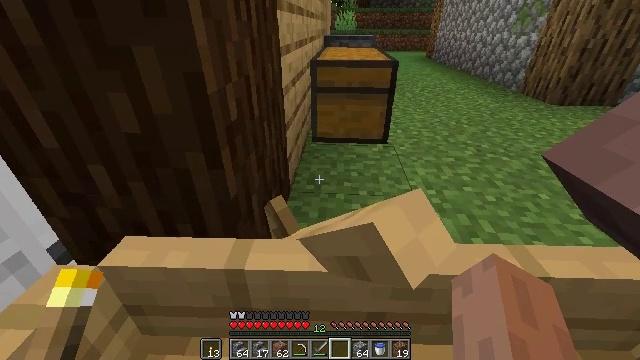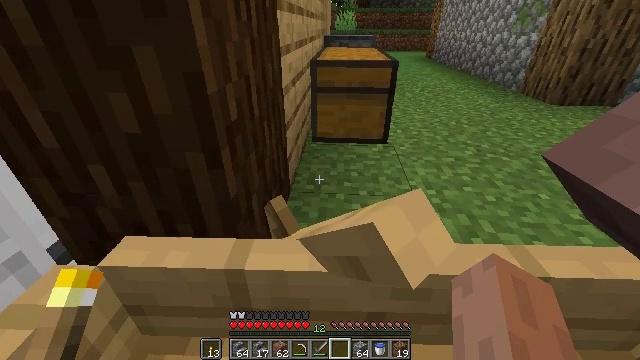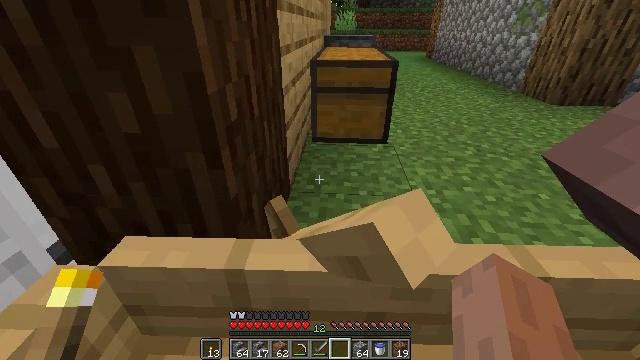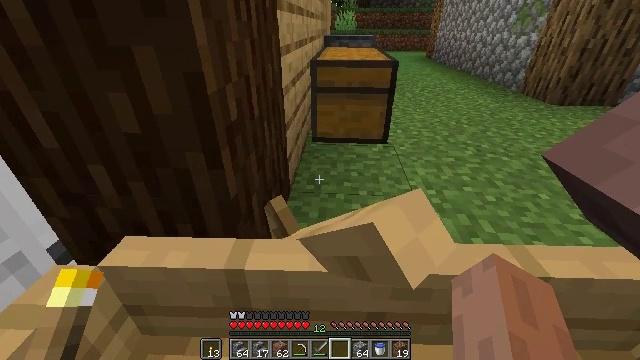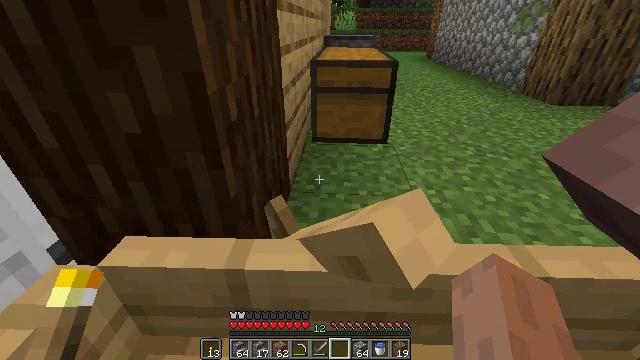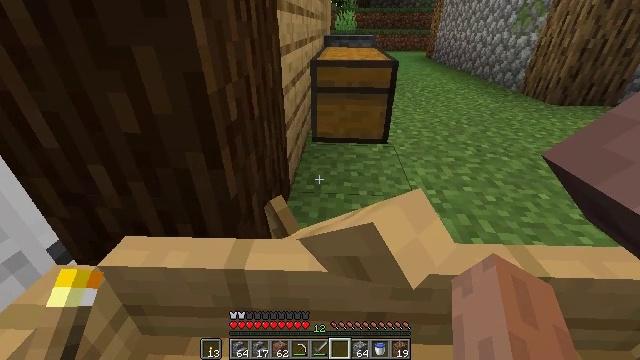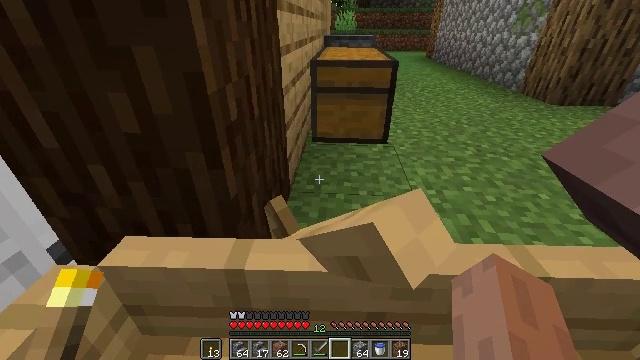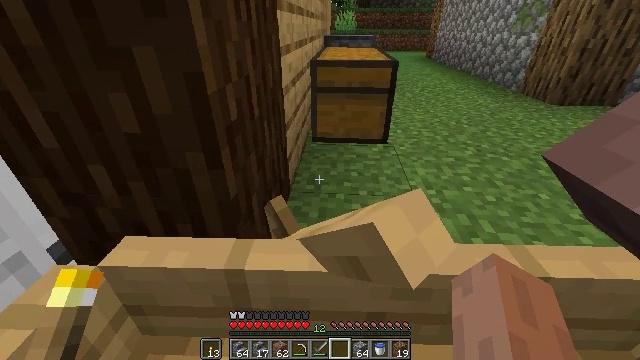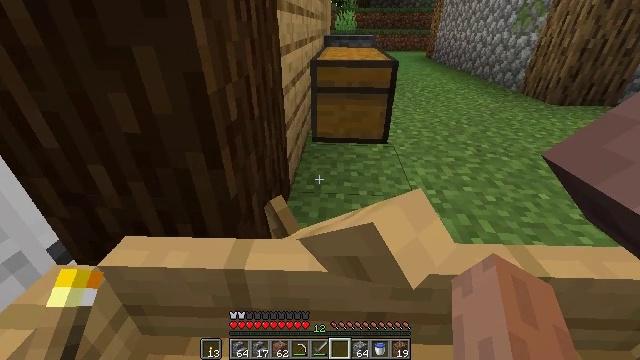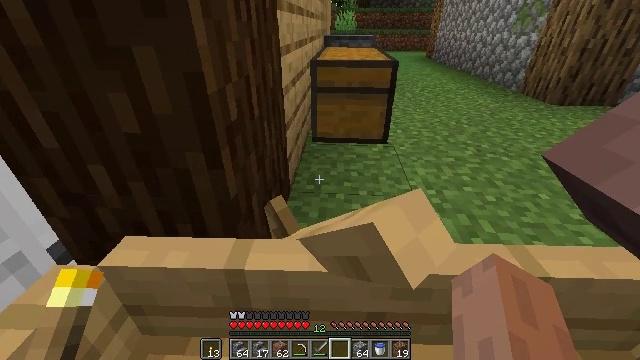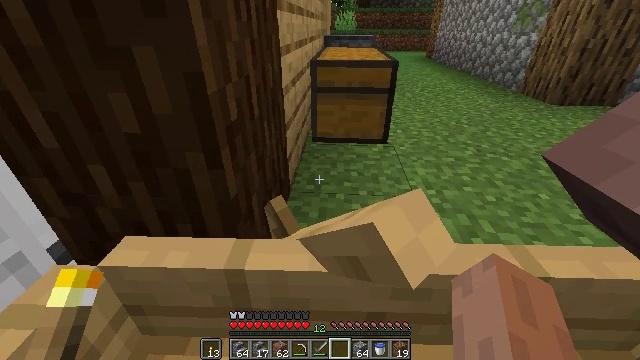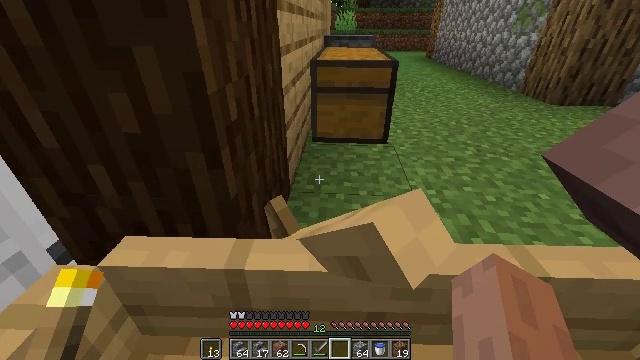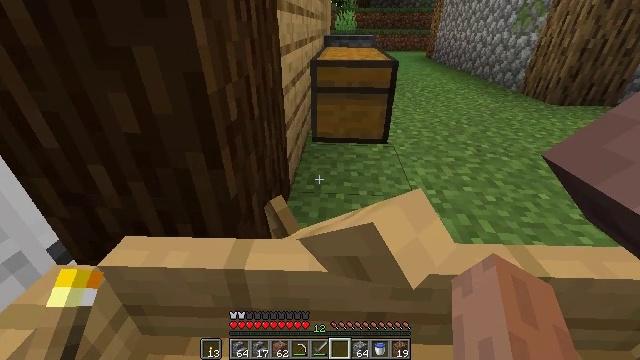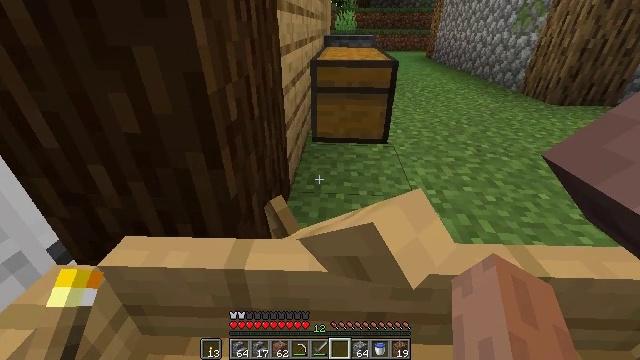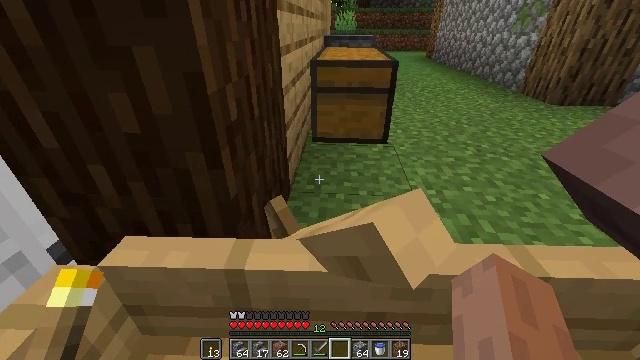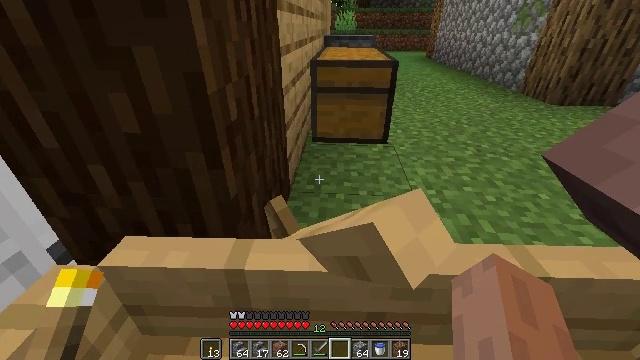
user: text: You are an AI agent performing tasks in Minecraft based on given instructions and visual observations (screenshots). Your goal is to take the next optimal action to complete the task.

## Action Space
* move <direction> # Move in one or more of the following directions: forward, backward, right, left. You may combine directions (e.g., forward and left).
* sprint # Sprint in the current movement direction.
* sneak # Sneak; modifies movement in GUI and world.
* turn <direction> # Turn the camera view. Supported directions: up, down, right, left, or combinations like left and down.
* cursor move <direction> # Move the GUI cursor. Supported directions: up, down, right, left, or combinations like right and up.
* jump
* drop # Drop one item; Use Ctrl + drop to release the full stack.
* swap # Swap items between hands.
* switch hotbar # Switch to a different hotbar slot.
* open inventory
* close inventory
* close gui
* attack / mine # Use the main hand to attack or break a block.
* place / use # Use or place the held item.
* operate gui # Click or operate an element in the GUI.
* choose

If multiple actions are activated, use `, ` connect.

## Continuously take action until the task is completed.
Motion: motion action
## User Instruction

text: Mine the iron door to remove it.
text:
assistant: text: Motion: no_op
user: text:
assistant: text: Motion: no_op
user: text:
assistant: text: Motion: no_op
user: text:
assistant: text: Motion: no_op
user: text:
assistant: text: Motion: no_op
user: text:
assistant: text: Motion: no_op
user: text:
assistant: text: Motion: no_op
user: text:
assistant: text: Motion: no_op
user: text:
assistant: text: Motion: no_op
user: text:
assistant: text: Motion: no_op
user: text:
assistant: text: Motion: no_op
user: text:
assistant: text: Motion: no_op
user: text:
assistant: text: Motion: no_op
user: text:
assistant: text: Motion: no_op
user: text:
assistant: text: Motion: no_op
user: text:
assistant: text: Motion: no_op
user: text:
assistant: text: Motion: no_op
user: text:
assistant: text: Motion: sneak
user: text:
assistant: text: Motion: sneak
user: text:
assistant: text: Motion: sneak
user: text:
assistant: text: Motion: sneak
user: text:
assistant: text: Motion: no_op
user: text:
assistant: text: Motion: turn left and up
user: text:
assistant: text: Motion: turn left and up
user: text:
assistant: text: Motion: turn left
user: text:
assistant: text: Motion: turn left
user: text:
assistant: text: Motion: turn left
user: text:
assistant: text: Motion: turn left
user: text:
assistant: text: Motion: turn left
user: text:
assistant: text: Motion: turn left and up